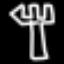
Label: fork